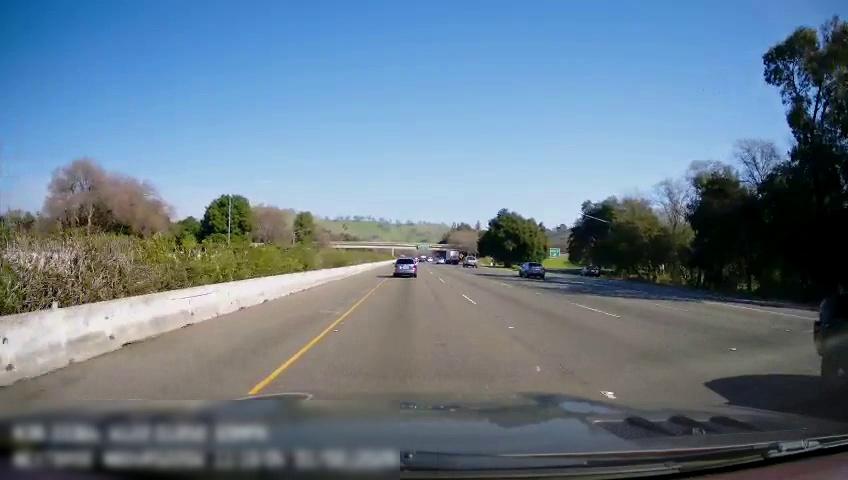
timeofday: Day
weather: Sunny
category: Drivable Space
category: Vehicles | Truck
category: Vehicles | Car
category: Vehicles | Truck
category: Vehicles | Car
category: Vehicles | SUV
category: Lanes | Current Lane
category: Lanes | Current Lane
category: Lanes | Alternate Lane
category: Lanes | Alternate Lane
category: Traffic | Signs
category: Traffic | Signs